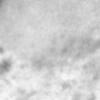
Label: no_change